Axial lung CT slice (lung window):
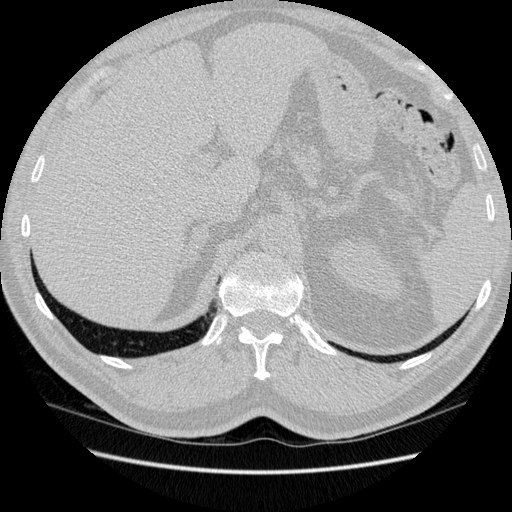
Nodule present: no